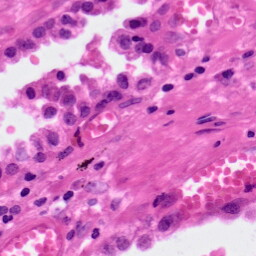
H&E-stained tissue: Lung